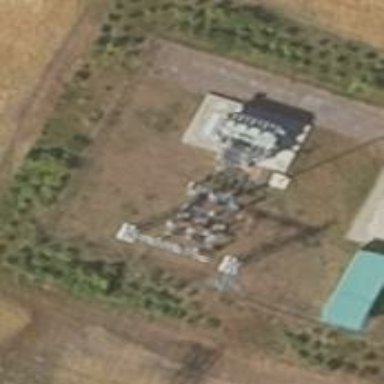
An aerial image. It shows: Switch for power supply.